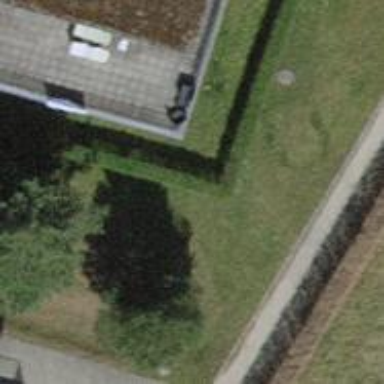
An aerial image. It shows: Hedge acting as barrier.